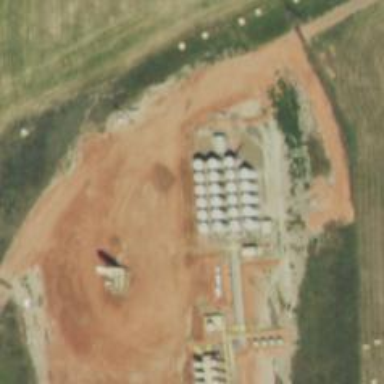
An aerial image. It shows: Storage tank that is man-made.